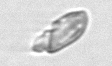
Label: Katodinium_or_Torodinium